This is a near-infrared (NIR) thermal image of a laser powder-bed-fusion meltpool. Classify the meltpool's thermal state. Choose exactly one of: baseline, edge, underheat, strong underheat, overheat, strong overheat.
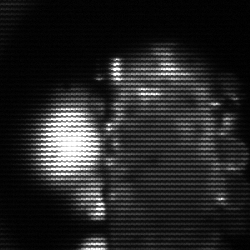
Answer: strong underheat